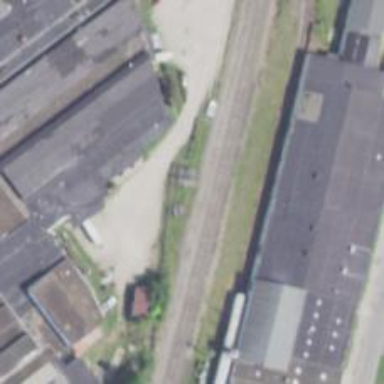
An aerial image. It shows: Railway siding for service.